Aerial crown-view tile of a tropical tree (Barro Colorado Island, Panama), acquired 20250512:
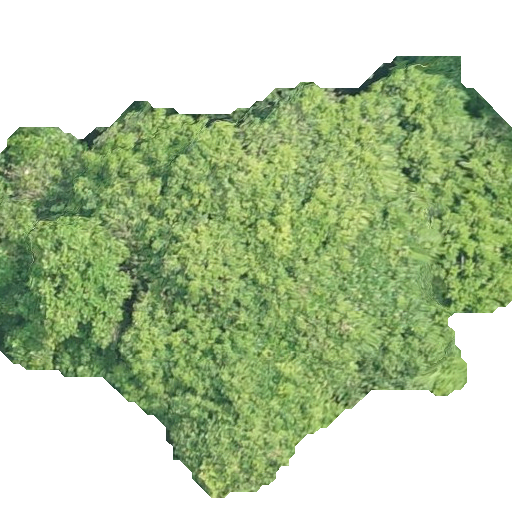
Species: Protium stevensonii
GBIF accepted scientific name: Tetragastris panamensis
Crown area: 238.606 m²